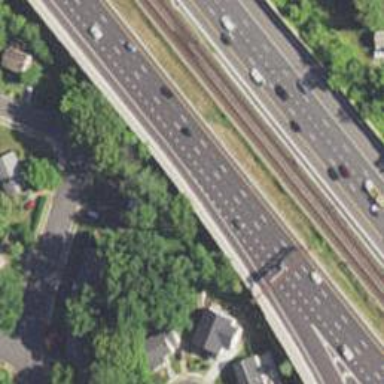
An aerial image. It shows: Motorway junction.